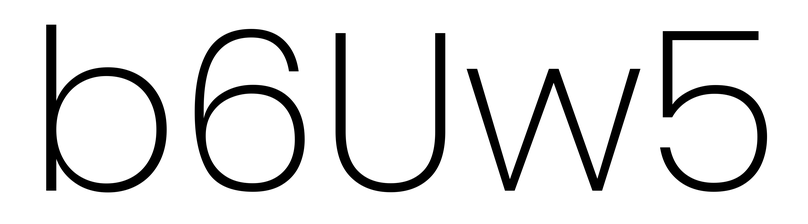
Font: Poppins-ExtraLight